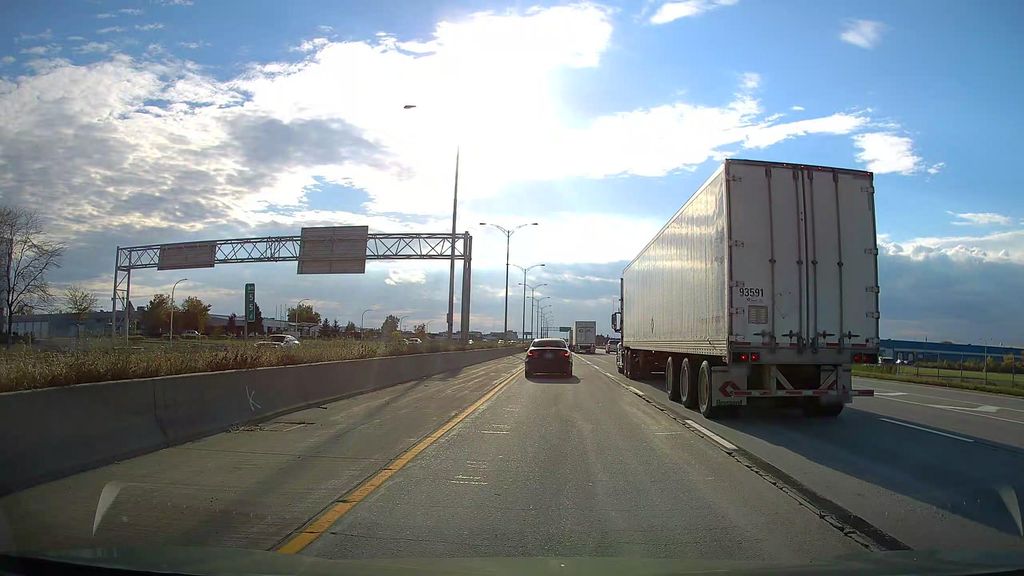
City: montreal